Question: According to FastMM4, the Delphi program I'm working on at the moment is leaking a lot strings. AnsiStrings to be precise:

The application (<URL> used to leak a lot more other data types, but FastMM4 could report where the instance was created, so I managed to fix that. The strange thing is that FastMM4 doesn't report locations of these leaks at all.
So, ehm, unfortunately, I've got no idea what to look for. I mean, if these things go out of scope, they should be automatically freed right (even though they're on the heap)?
I did manage to track a few leaks down by random commenting and seeing what would happen to the counts. Here's an example:
'''
// simply passing it a constant creates a leak...
MainForm.UpdateSplash('Creating extra dialogs...');
procedure TMainForm.UpdateSplash(const text : AnsiString);
begin
if not devData.NoSplashScreen then // even if this branch is NOT taken
SplashForm.Statusbar.SimpleText := 'blablabla' + text;
end;
// And even if the function call itself is placed within a NOT taken branch!
'''
Here's another example of a leak:
'''
// Passing this constants produces leaks...
procedure TCodeInsList.AddItemByValues(const a, b, c: AnsiString;...);
var
assembleditem : PCodeIns;
begin
new(assembleditem);
assembleditem^.Caption:=a;
assembleditem^.Line:=b;
assembleditem^.Desc:=c;
...
fList.Add(assembleditem);
end;
// ... even when calling this on WM_DESTROY!
destructor TCodeInsList.Destroy;
var
I: integer;
begin
for I := 0 to fList.Count - 1 do
Dispose(fList[I]);
fList.Free;
inherited Destroy;
end;
// produces leaks!?
'''
There are quite a bunch of string leak questions here, but none really clarify . Google doesn't provide either.
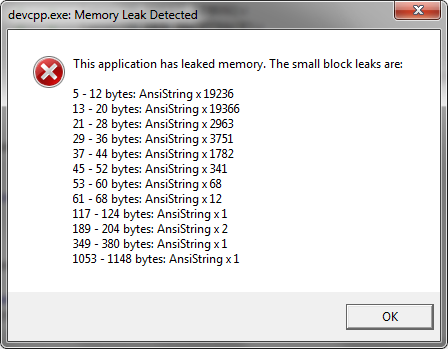
Answer: You don't need to be explicitly allocating strings. Apart from mangling with reference counts, string fields of objects or records may also leak. For instance,
'''
type
PRecord = ^TRecord;
TRecord = record
S: string;
end;
procedure TForm1.Button4Click(Sender: TObject);
var
r: PRecord;
begin
GetMem(r, SizeOf(r^));
Initialize(r^);
r.S := ' ';
FreeMem(r);
'''
In the above example, since the memory of the record itself is freed, FastMM will report only the leaked string.
In any case, FastMM not showing a stack trace in the dialog does not mean that it lacks that information. Be sure to have 'FullDebugMode', 'LogMemoryLeakDetailToFile' and 'LogErrorsToFile' are defined in 'FastMM4Options.inc'. Then look for a '[ExecutableName]_MemoryManager_EventLog.txt' file in the directory of the executable.
For the above example, FastMM produces the following file:
Now you can run the application, it and then search for the addresses. For the above log and the test application, the addresses resolves to:
Instead of manually looking up addresses, generate a detailed map file through linker options and FastMM will do it (thanks to Mason's comment).
---
Your edit on the question reflects a quite similar leak like the one in the above example. If the 'fList' is a regular 'TList', it just holds pointers and have no knowledge of what those pointers points to. Hence when you dispose the pointer, just the memory allocated for the pointer itself is freed, not the fields of the record. So the leaks have nothing to do constants passed to functions but is like the pattern below:
'''
var
assembleditem: PCodeIns;
p: Pointer;
begin
new(assembleditem);
assembleditem^.Caption:='a';
..
p := assembleditem;
Dispose(p);
'''
For the record to be disposed, the code should typecast the pointer to its type:
'''
Dispose(PCodeIns(p));
'''
So your 'TCodeInsList.Destroy' should be:
'''
destructor TCodeInsList.Destroy;
var
I: integer;
begin
for I := 0 to fList.Count - 1 do
Dispose(PCodeIns(fList[I]));
fList.Free;
inherited Destroy;
end;
'''
In the end, the pattern you're looking for seems to be looking for places where the code intents to free records (less likely objects) having string fields. Looking for 'Dispose', a little less likely 'FreeMem', even less likely 'FreeInstance' to free memory of objects/records that FastMM shows as the allocated memory is leaked could help.